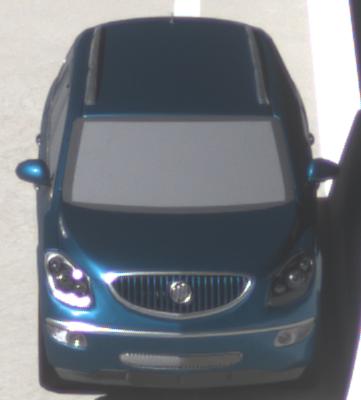
Make: Buick
Model: Enclave
Detailed model: GMT967
Model produced from: 2007
Model produced until: 2017
Doors: 5
Color: blue
Road condition: dry road
Daytime: morning or afternoon
Contrast: high contrast